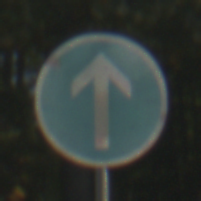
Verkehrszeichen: VorgeschriebeneFahrtrichtungGeradeaus
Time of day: MorningAfternoon
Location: Outdoor (Suburban)
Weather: Clear
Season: NotSpecified
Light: Natural